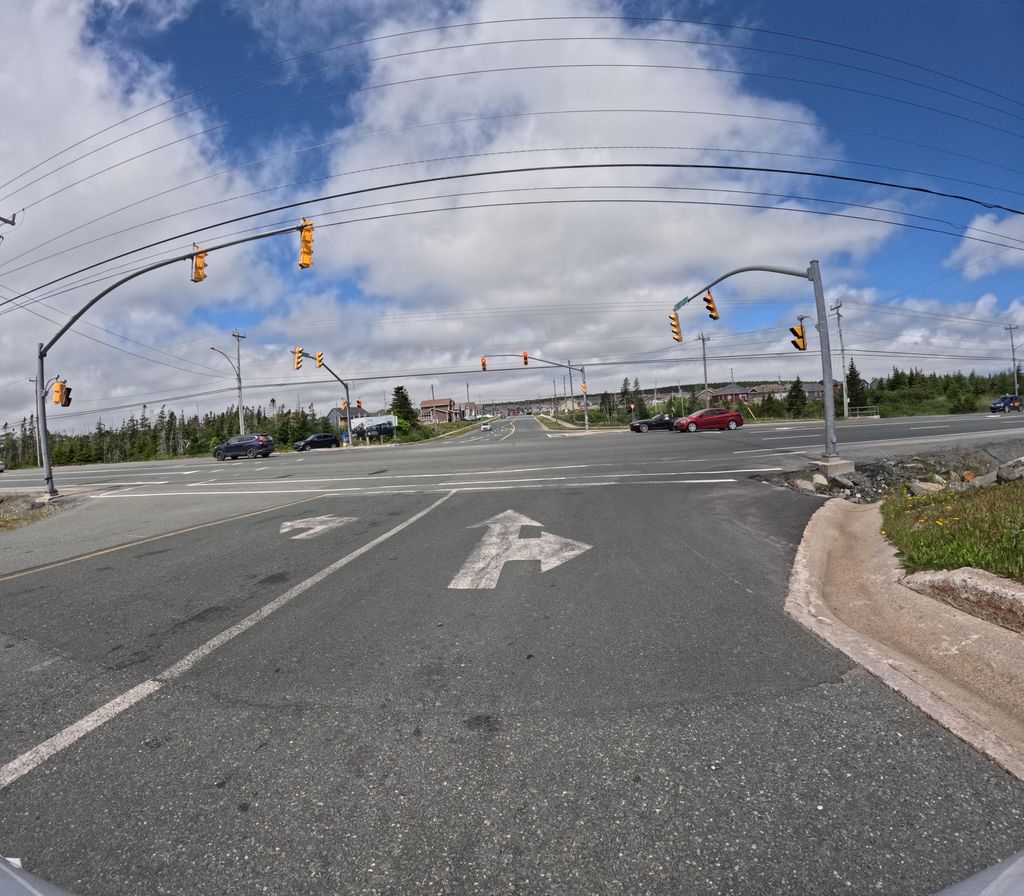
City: st_johns